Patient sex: F
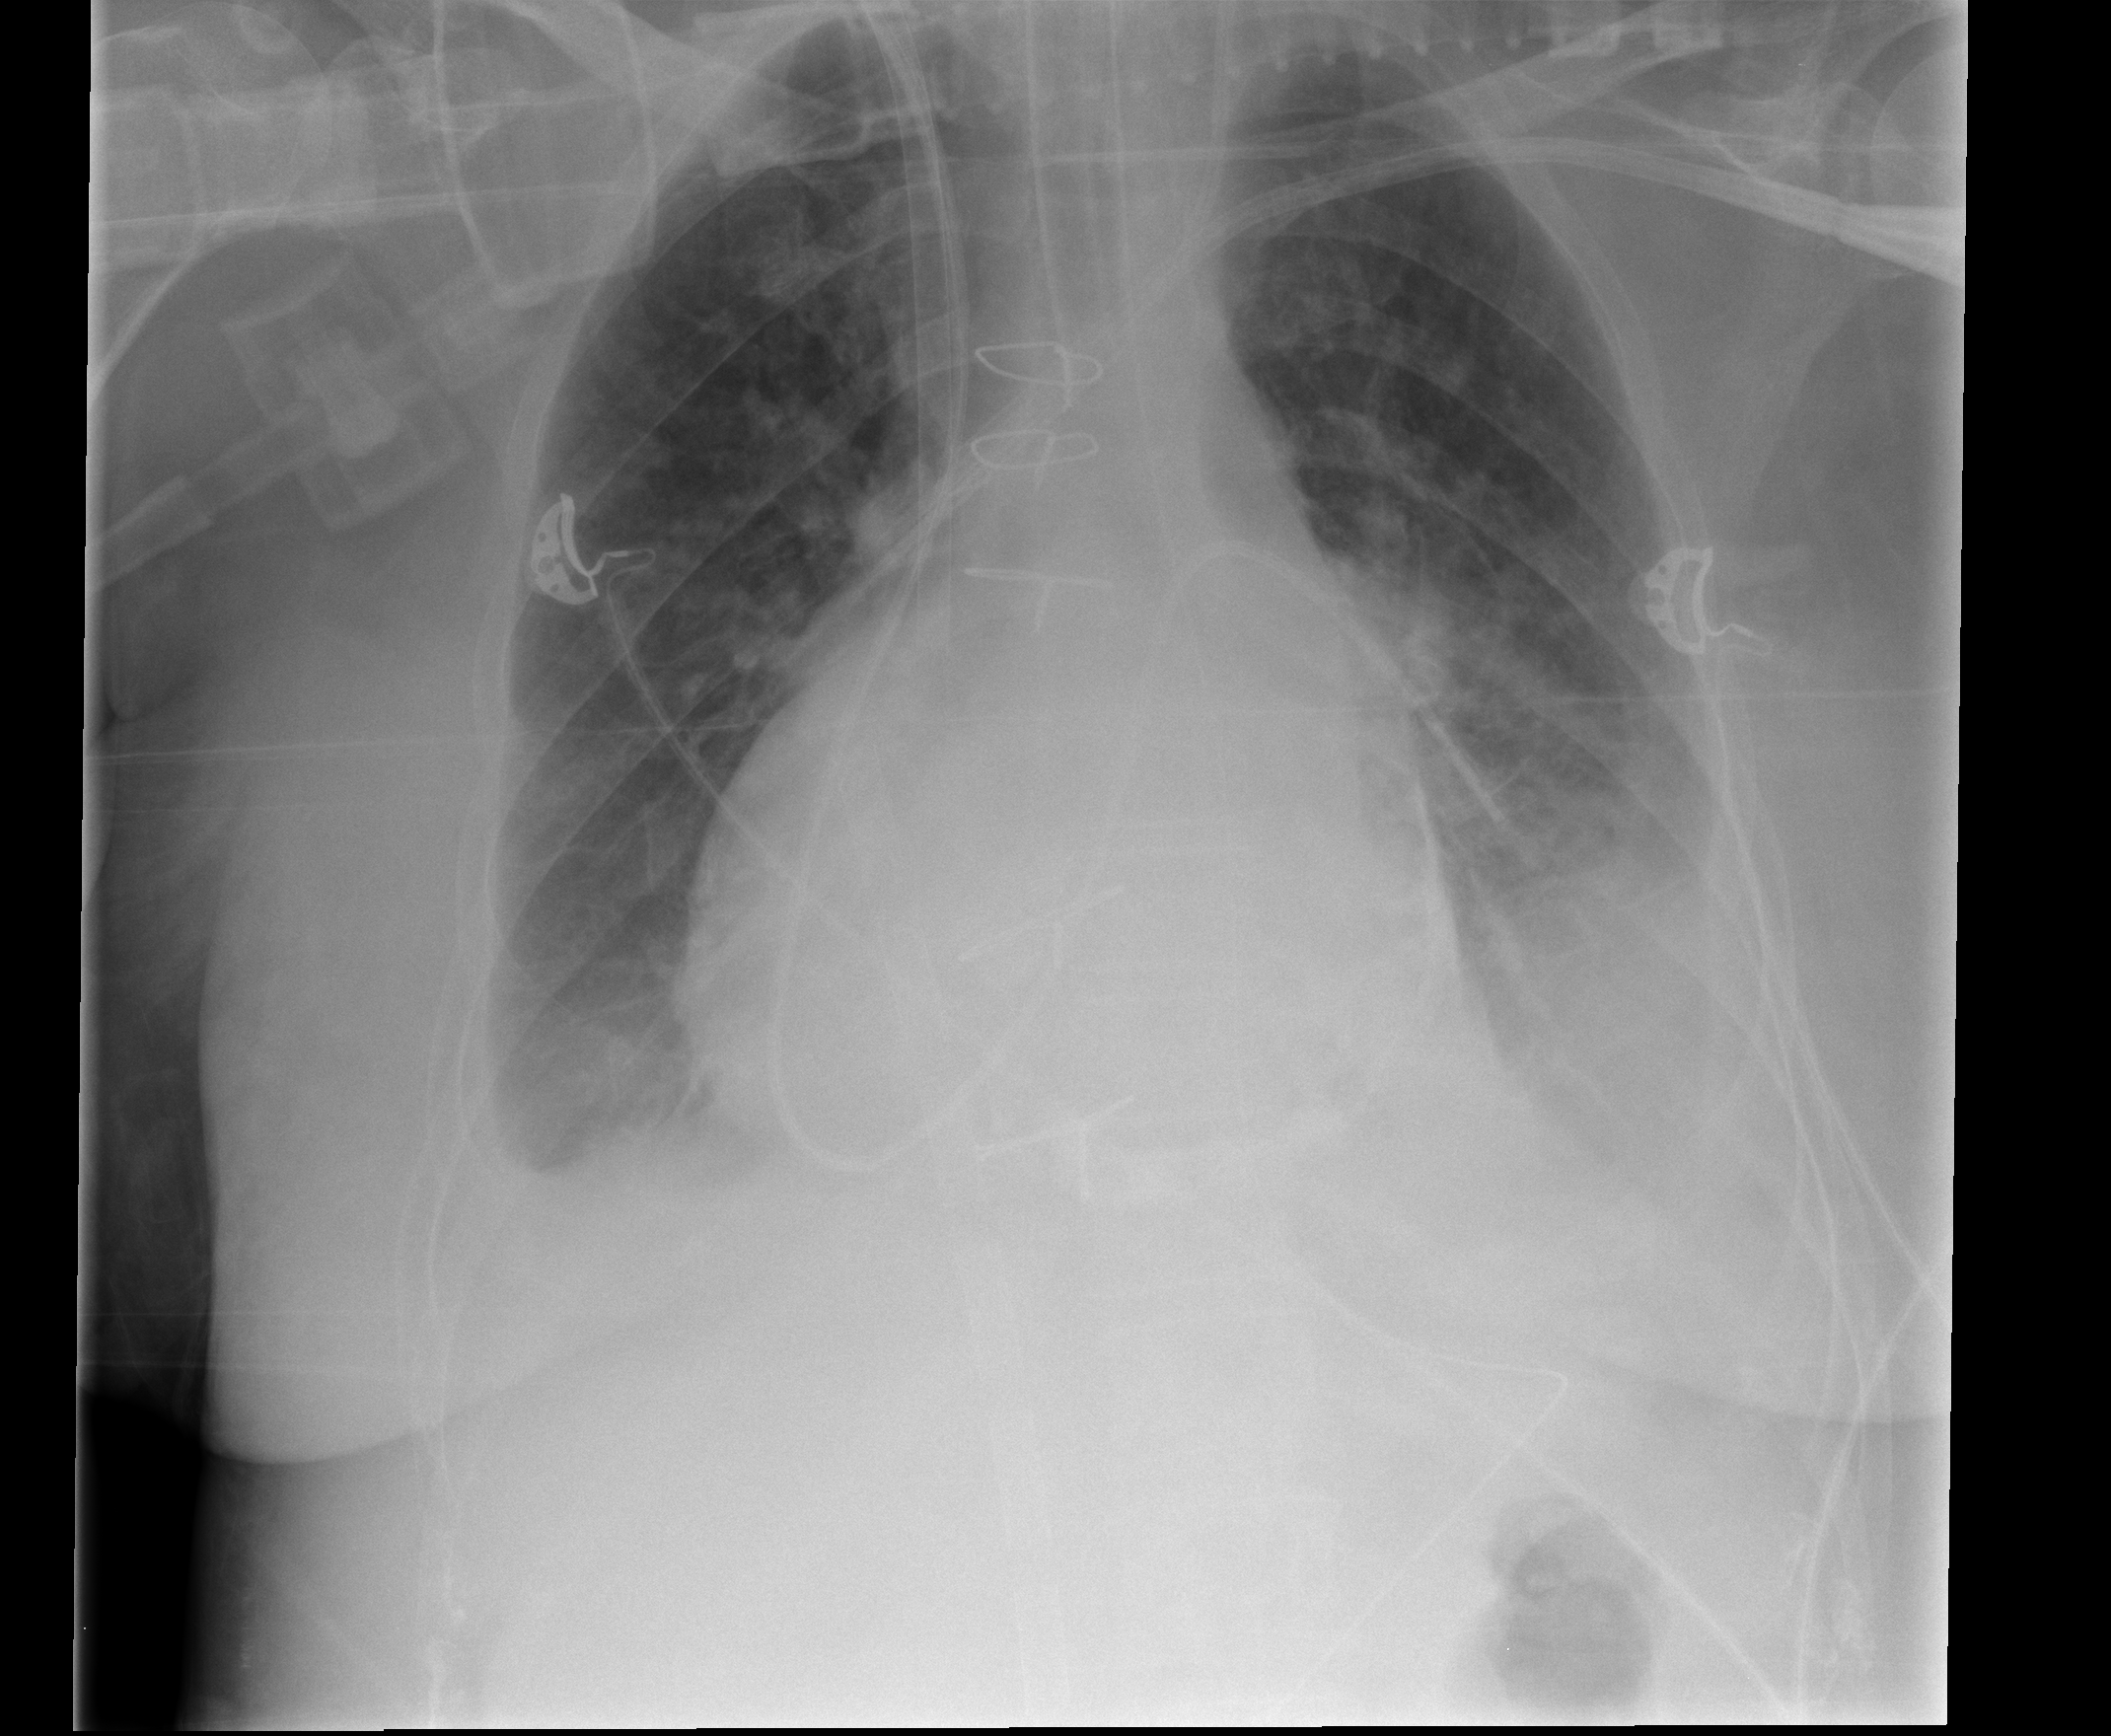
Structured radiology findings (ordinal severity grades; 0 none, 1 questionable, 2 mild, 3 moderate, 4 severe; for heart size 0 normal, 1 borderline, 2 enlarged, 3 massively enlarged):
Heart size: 2
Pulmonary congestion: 2
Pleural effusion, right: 2
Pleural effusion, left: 3
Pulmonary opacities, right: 0
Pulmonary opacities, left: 0
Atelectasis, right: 2
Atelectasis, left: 2